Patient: sex M, age 24
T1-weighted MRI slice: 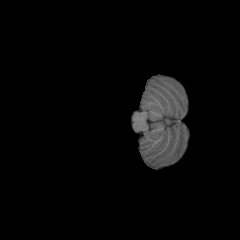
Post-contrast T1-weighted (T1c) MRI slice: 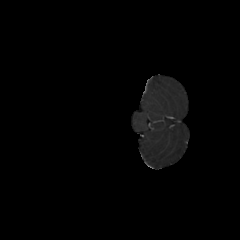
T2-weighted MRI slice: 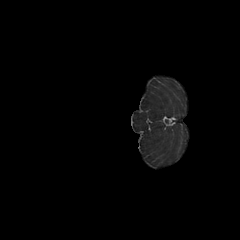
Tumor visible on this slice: no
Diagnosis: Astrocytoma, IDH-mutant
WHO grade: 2